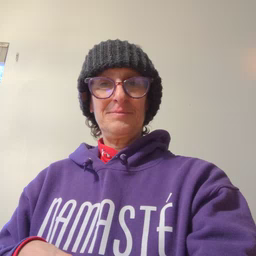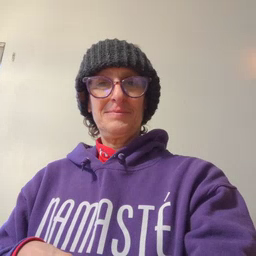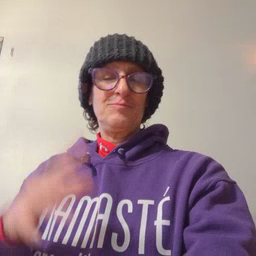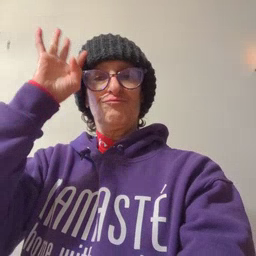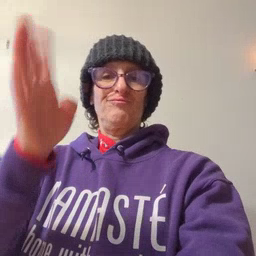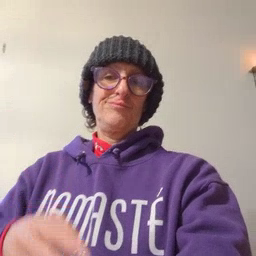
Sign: pretend